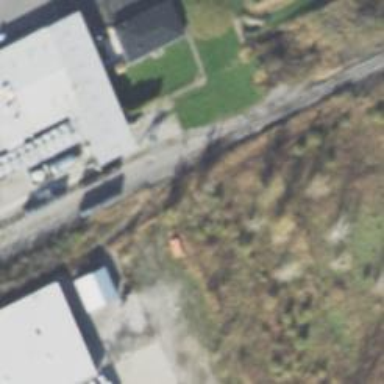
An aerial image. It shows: Rail spur service.